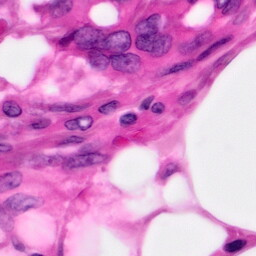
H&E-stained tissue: Pancreatic